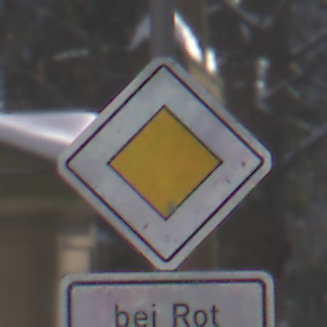
Verkehrszeichen: Vorfahrtsstrasse
Zusatzzeichen unten: HinweisDurchVerbaleAngabe5
Umgebung: Outdoor, Special
Tageszeit: MorningAfternoon
Wetter: Clear
Licht: Natural
Jahreszeit: Winter
Kontrast: HighContrast